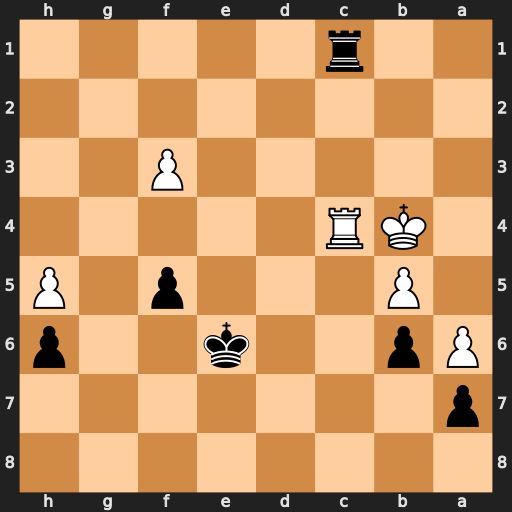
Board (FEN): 8/p7/Pp2k2p/1P3p1P/1KR5/5P2/8/2r5
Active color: b
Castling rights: -
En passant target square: -
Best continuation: Rxc4+ Kxc4 Ke5